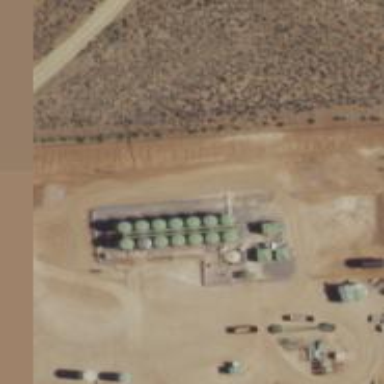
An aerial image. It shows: Storage tank that is man-made.